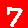
Digit: 7